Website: crate-barrel
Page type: customer-info-address
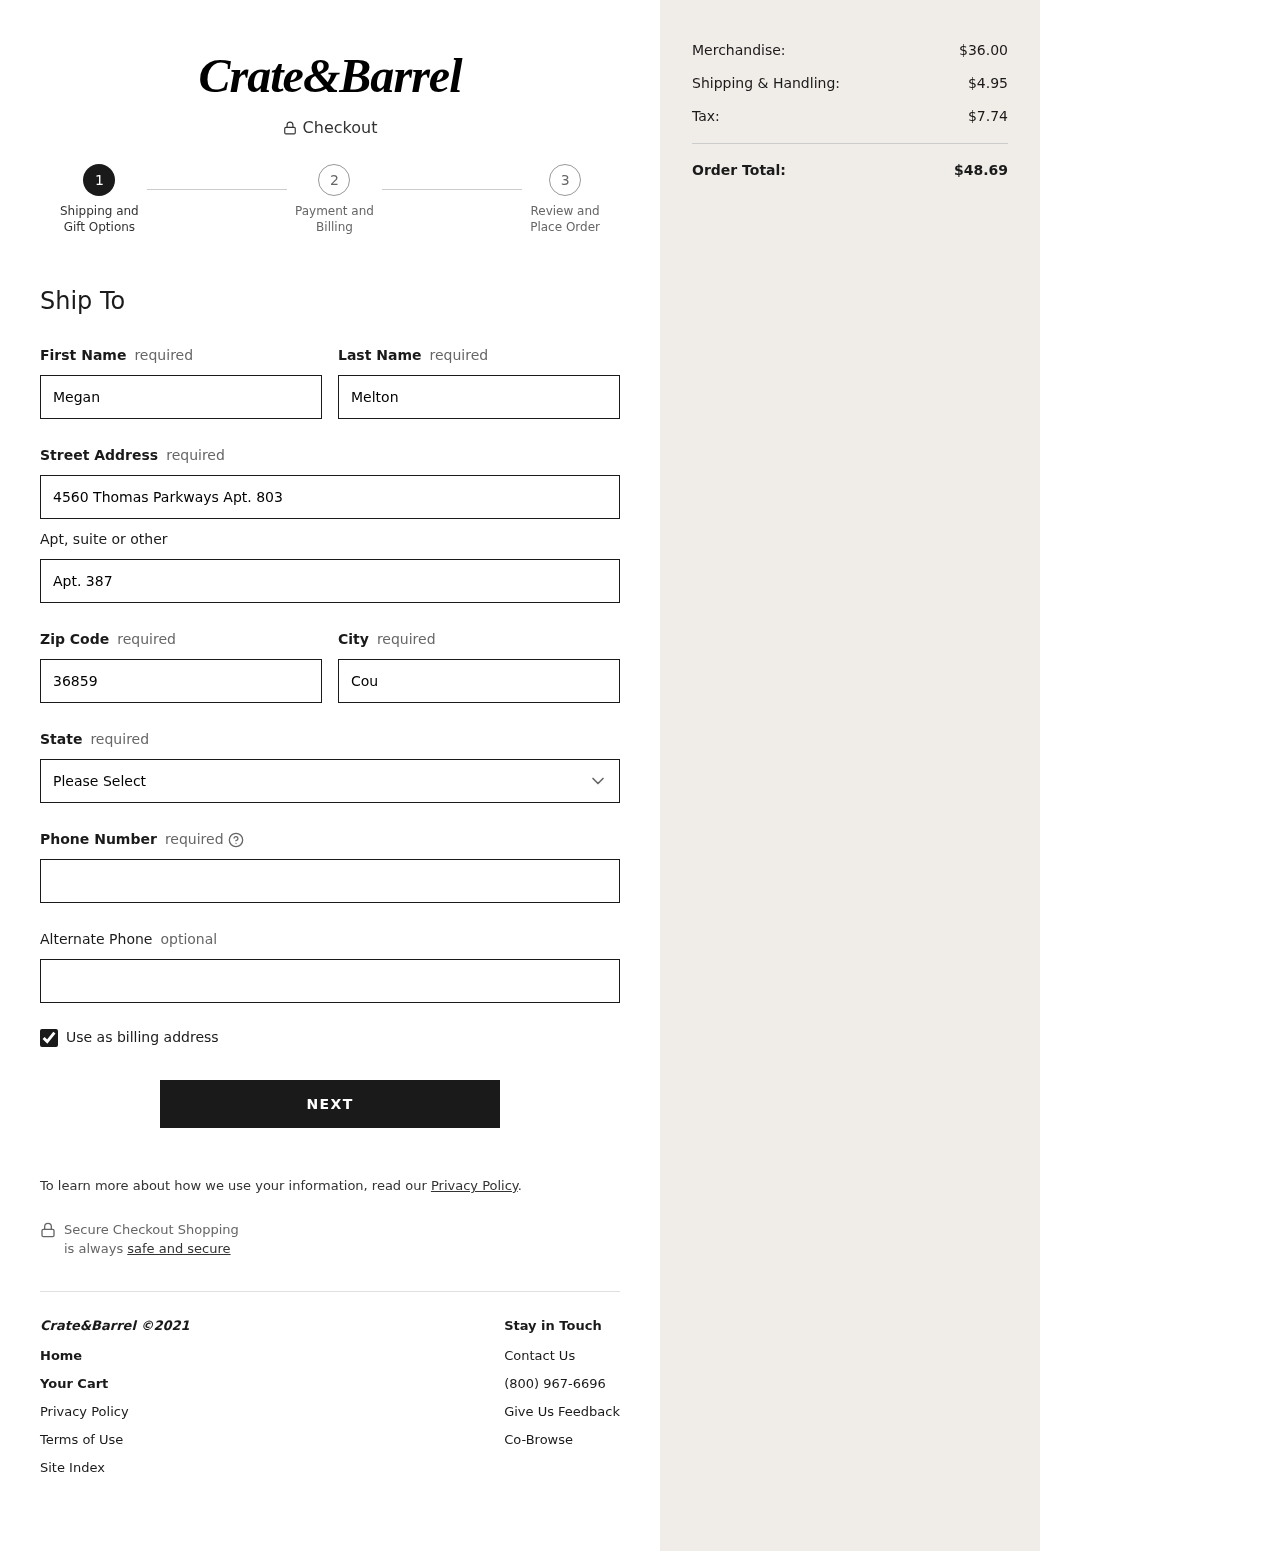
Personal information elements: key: PII_STATE
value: MH
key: PII_FIRSTNAME
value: Megan
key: PII_LASTNAME
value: Melton
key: PII_STREET
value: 4560 Thomas Parkways Apt. 803
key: PII_STREET2
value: Apt. 387
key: PII_POSTCODE
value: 36859
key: PII_CITY
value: Courtneyshire
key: PII_PHONE
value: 9005201538
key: PII_PHONE_ALT
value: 9162290551
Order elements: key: ORDER_SUBTOTAL
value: $36.00
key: ORDER_SHIPPING_COST
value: $4.95
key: ORDER_TAX
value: $7.74
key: ORDER_TOTAL
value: $48.69